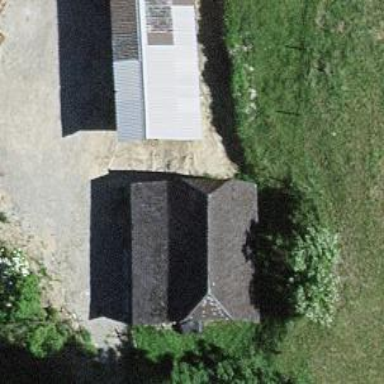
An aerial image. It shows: Rural barn.